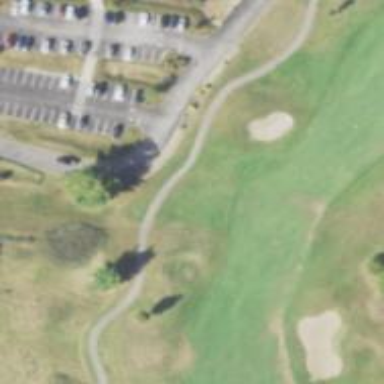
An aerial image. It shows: Path used for both walking and golf.